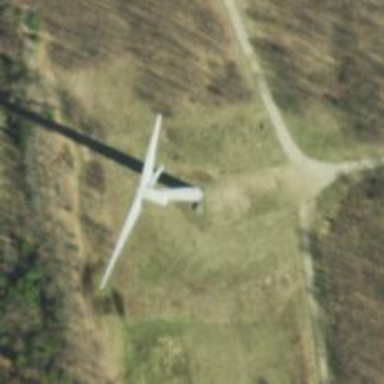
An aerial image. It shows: Wind generator with horizontal axis. The generator is wind turbine.